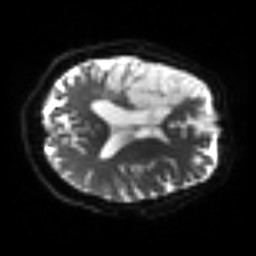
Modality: sbref
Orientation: axial
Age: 56
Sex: male
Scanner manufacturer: siemens
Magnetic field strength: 3 T
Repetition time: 3.2 s
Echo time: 0.081 s